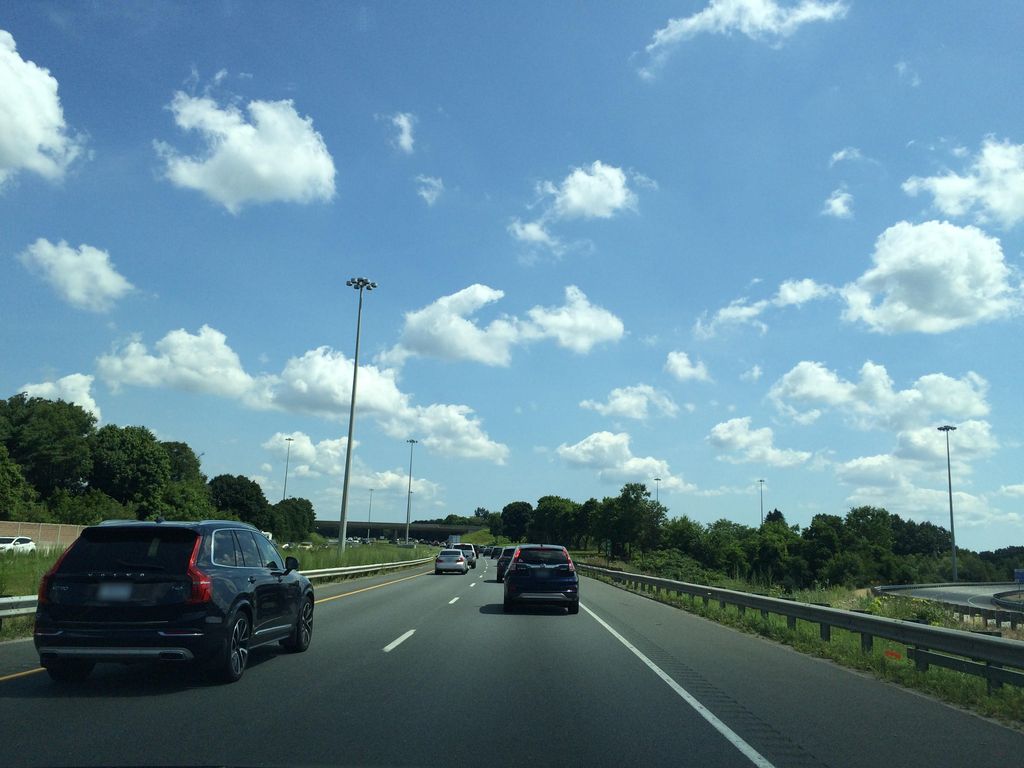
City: hamilton